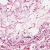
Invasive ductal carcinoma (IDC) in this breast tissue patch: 0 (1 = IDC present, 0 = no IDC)